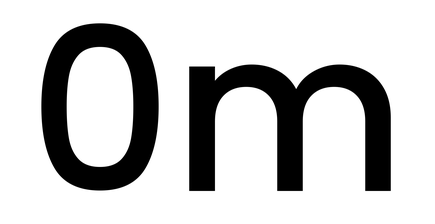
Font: Poppins-Medium